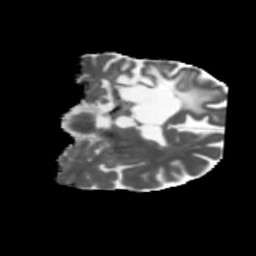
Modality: MD
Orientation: coronal
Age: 57
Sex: male
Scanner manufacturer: siemens
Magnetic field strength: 3 T
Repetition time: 5.47 s
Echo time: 0.0854 s